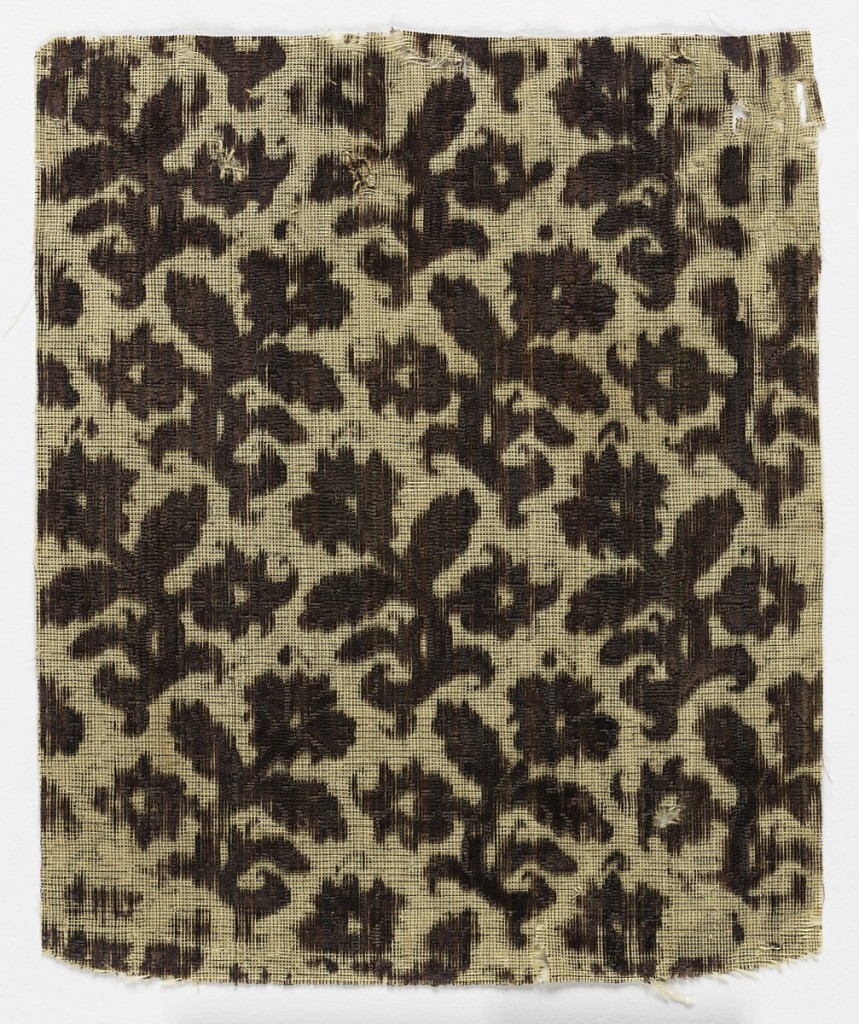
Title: Fragment
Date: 17th century
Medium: silk Technique: cut and uncut supplementary warp pile (velvet) in a plain weave foundation
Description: Fragment of dark brown cut and uncut velvet in small-scale floral pattern against a light gray ground.